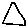
Label: triangle